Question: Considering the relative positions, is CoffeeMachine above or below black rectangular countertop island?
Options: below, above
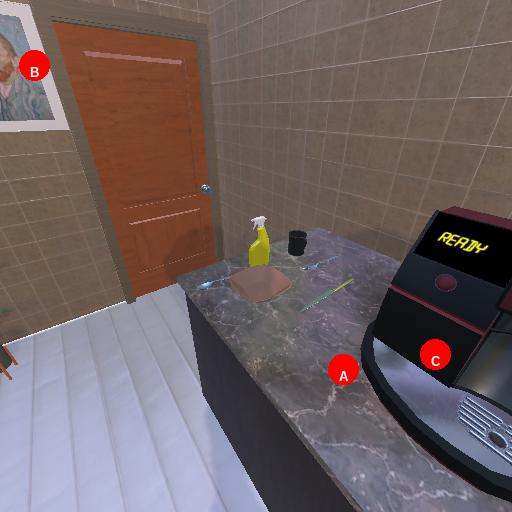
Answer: below